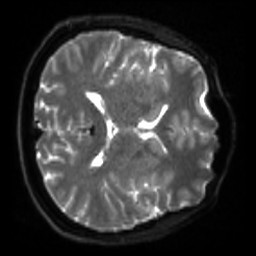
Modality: sbref
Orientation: axial
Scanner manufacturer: siemens
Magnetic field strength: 3 T
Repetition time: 4 s
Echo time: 0.0594 s